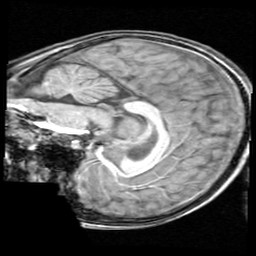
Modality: T1w
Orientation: sagittal
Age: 9
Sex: male
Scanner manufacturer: ge
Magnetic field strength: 1.5 T
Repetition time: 0.03333 s
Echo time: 0.008 s